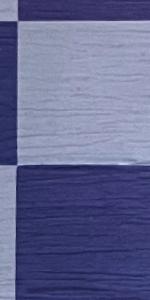
Label: Empty